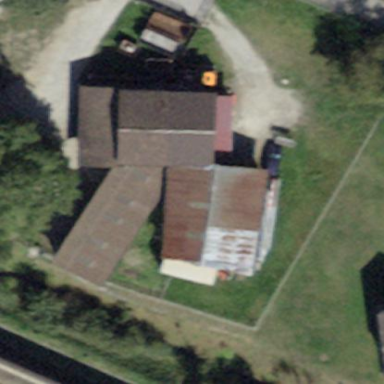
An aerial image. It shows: Gabled barn with distinct roof shape.